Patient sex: F
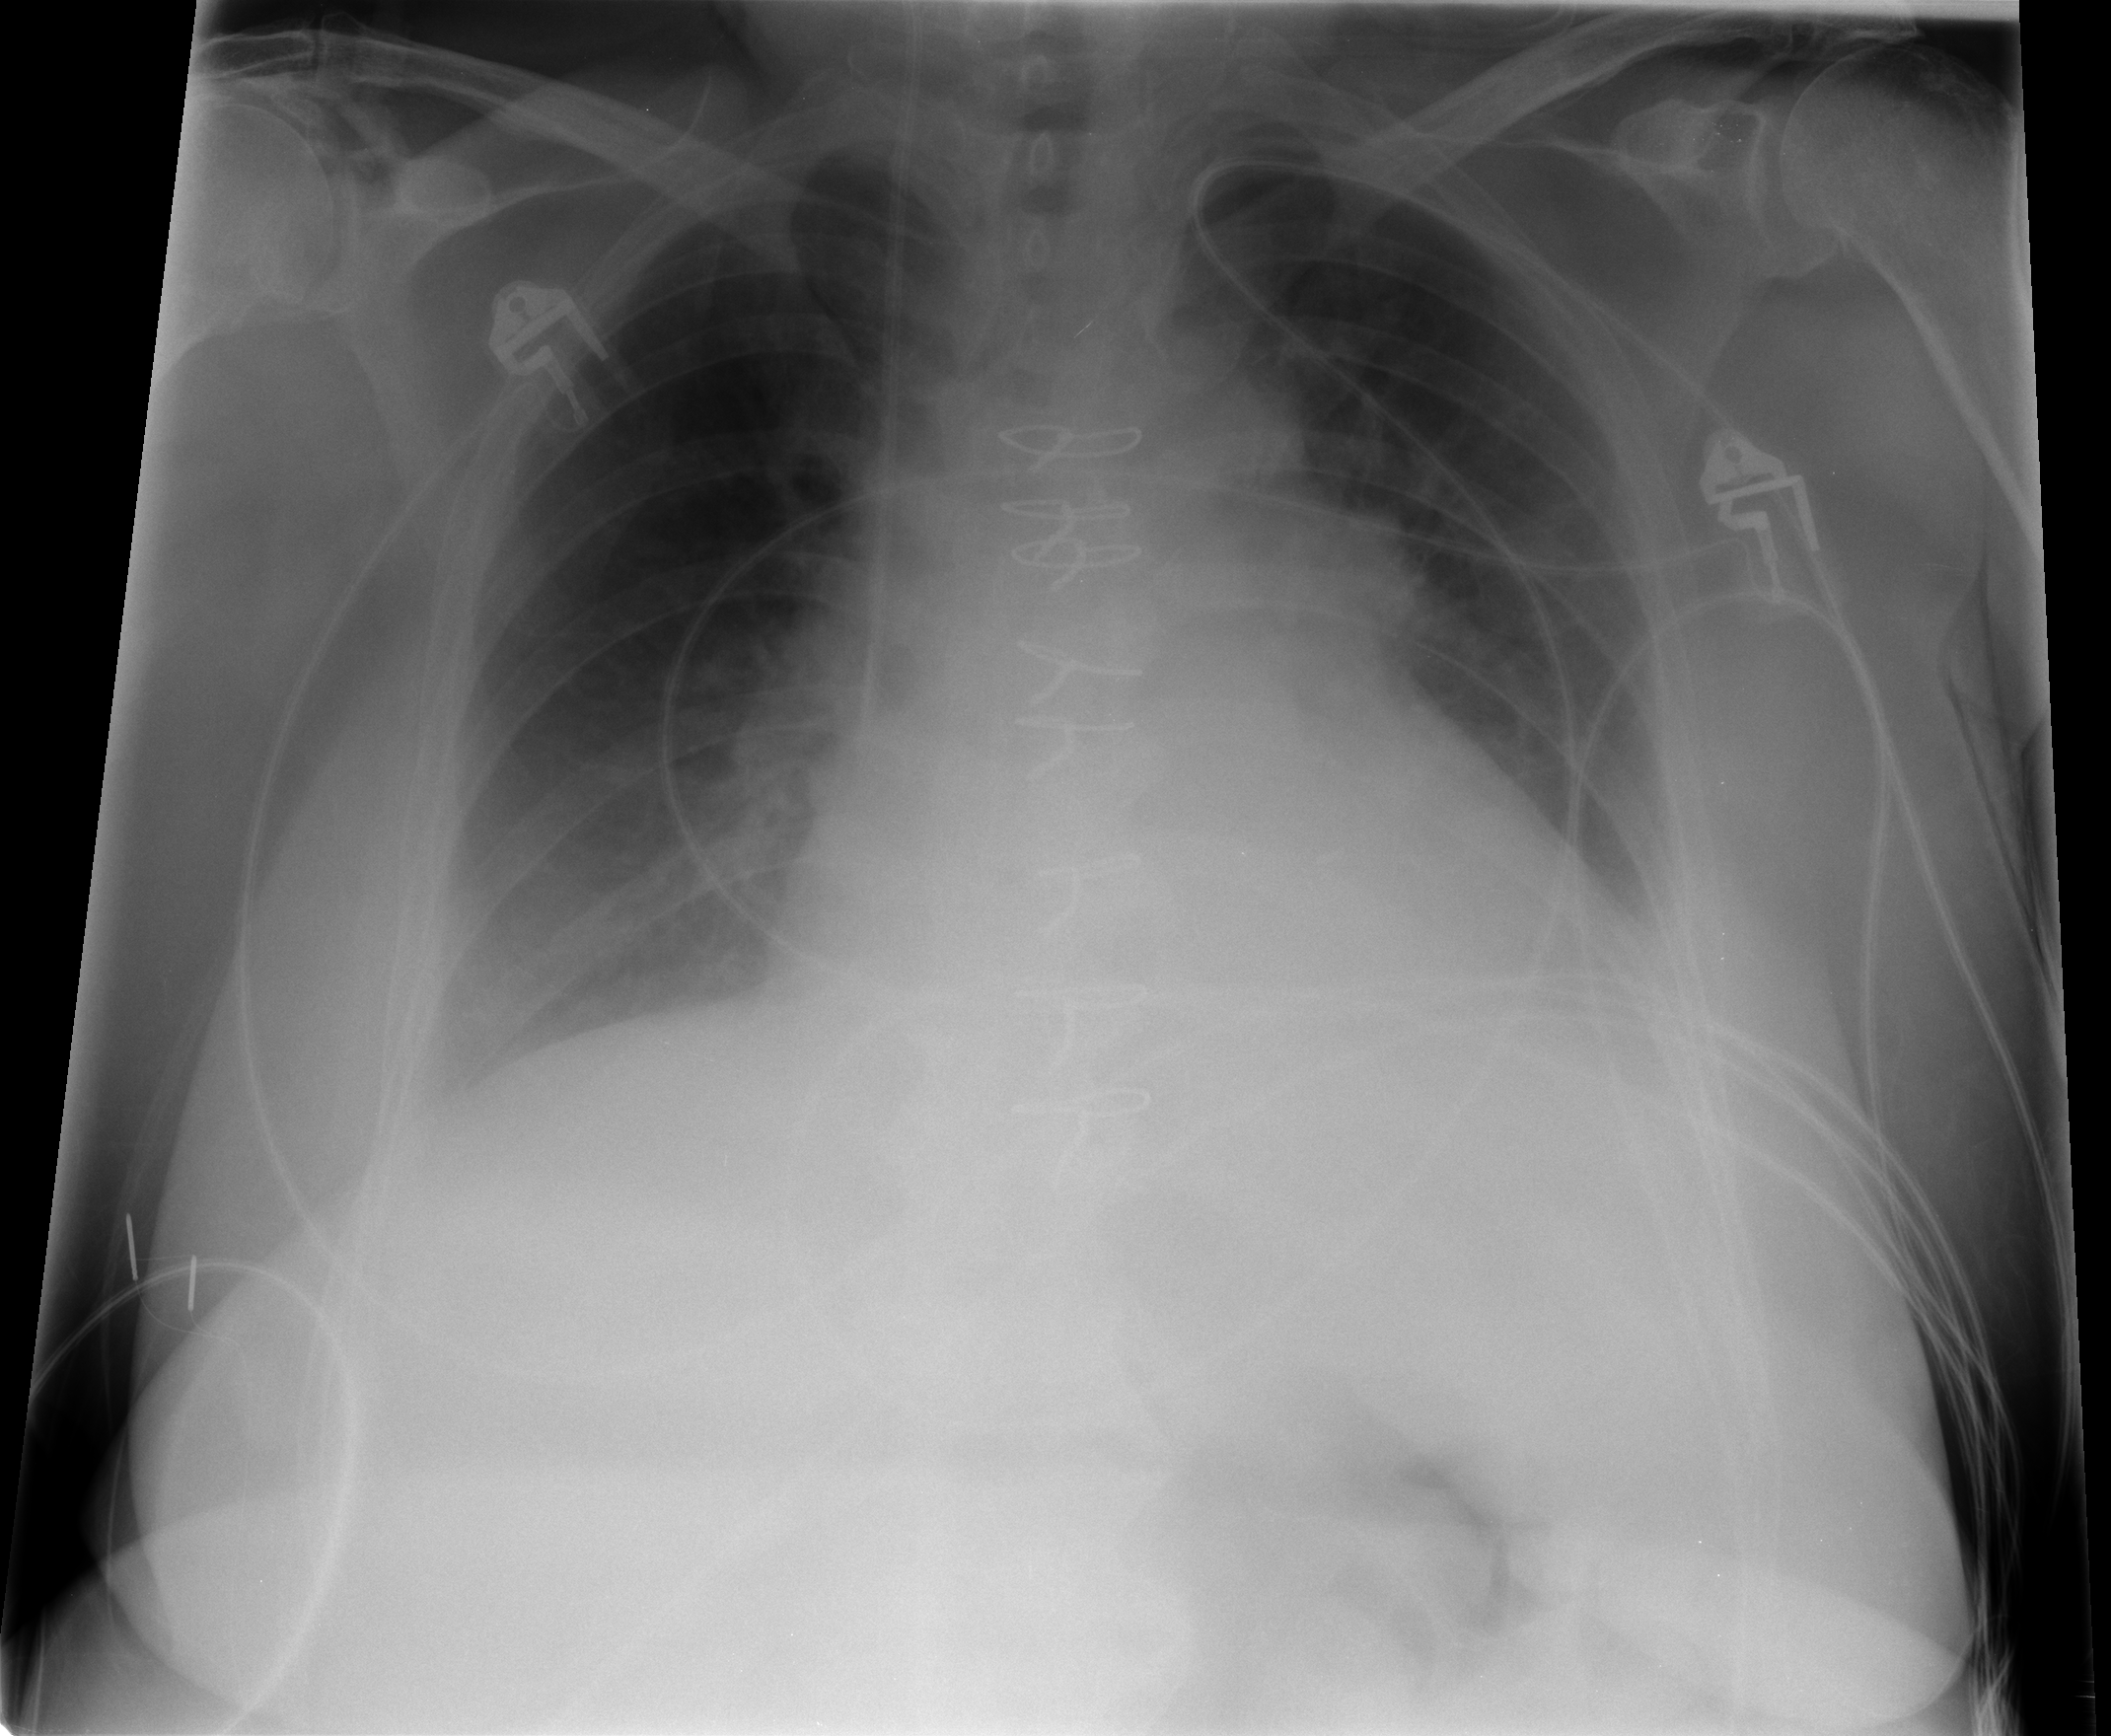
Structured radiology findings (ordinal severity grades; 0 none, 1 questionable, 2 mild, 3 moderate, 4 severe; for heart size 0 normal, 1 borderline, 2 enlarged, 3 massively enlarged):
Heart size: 2
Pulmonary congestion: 0
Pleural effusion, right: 0
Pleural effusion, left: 1
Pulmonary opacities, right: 1
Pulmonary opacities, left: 0
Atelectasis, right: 2
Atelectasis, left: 2